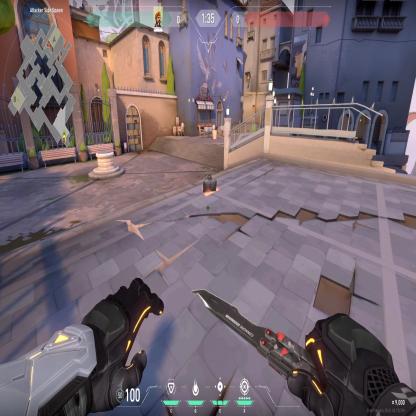
Label: dropped spike